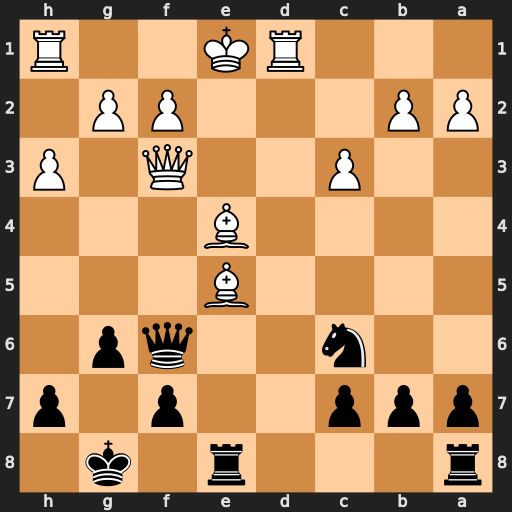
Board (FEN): r3r1k1/ppp2p1p/2n2qp1/4B3/4B3/2P2Q1P/PP3PP1/3RK2R
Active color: b
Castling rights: K
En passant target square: -
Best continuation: Qxe5 O-O Qxe4 Qxe4 Rxe4